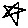
Label: star